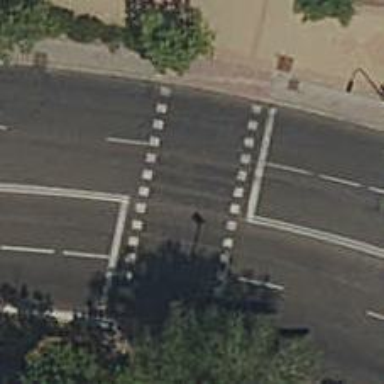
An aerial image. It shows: Footway surfaced with paving stones.